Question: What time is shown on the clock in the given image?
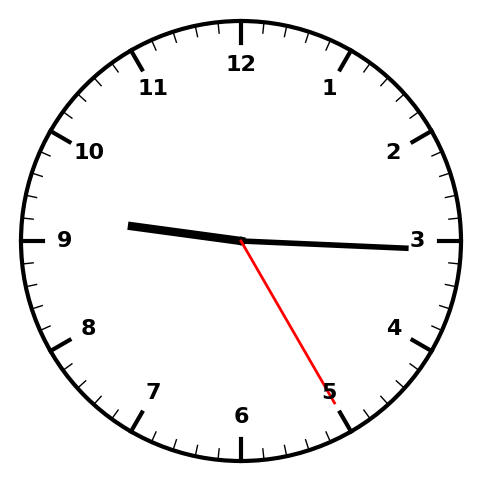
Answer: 09:15:25